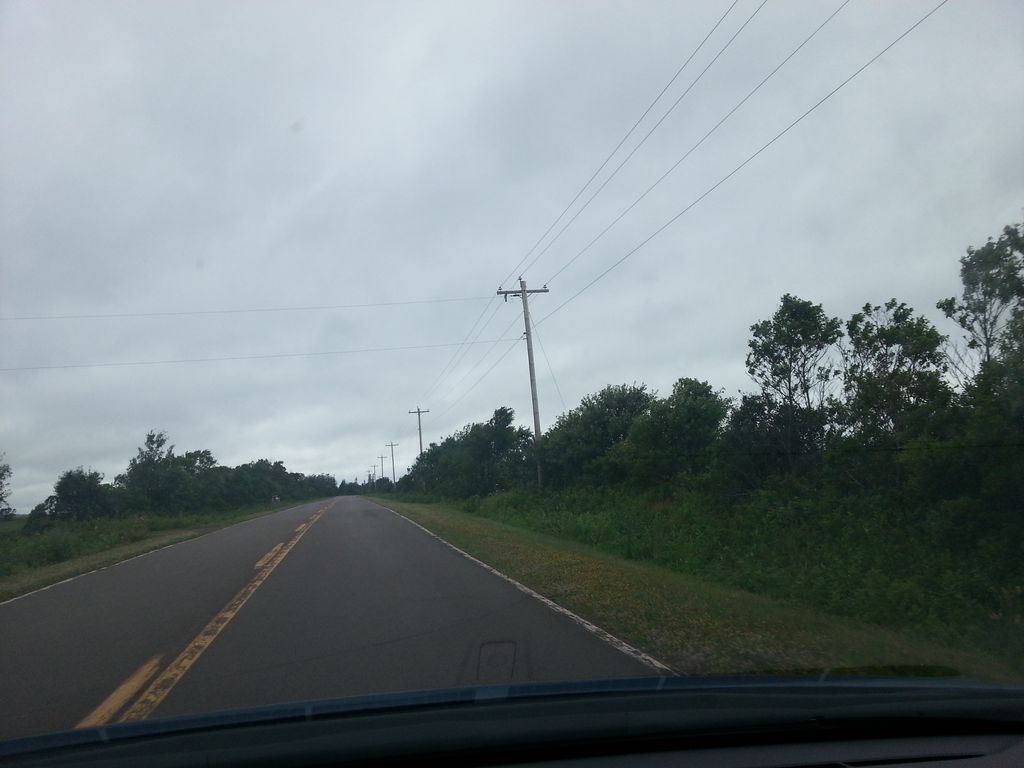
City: charlottetown